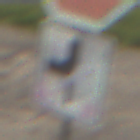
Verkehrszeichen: VerlaufVorfahrtsstrasse7
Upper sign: Stop
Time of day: SunriseSunset
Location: Outdoor (Suburban)
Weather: PartlyCloudy
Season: NotSpecified
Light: Natural